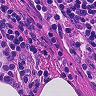
Metastatic tissue present: no